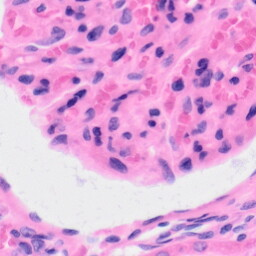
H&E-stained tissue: Kidney